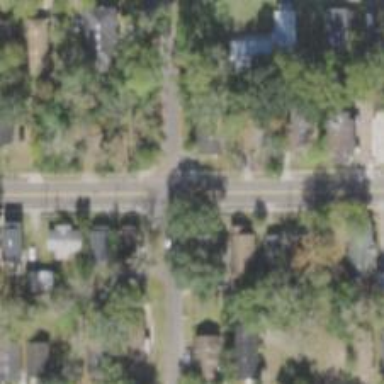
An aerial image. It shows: Unmarked road crossing.